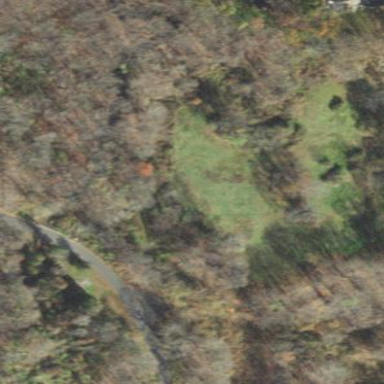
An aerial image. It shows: Existing Preserved Open Space in the woodland area.